Question: I need star 16 QAM Modulator and demodulator design matlab code
Please suggest me how to make the code. The sample constellation diagram given below.
I want to make the code for this constellation with different ring radius.
<URL>
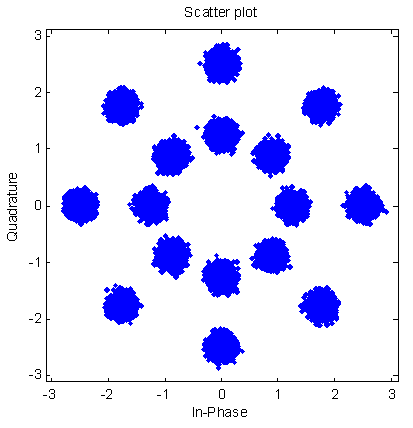
Answer: <URL> is also calculated. I'll shortly explaing how it works.
First, we create a random bit sequence with '0' and '1' occuring with equal probability. The radius of the inner and outer circle of the constellation diagram are also defined.
'''
% Random bit sequence
numberOfBits = 1e5;
x = rand(1, numberOfBits);
x( x < 0.5 ) = 0;
x( x >= 0.5 ) = 1;
% Radius of inner and outer circle
r1 = 1;
r2 = 2;
'''
In the next step we define the mapping table that maps an integer index number to a complex symbol. This is done in such a way, that two neighbouring symbols only differ in one bit. This is called Gray mapping.
'''
% Define mapping table applying Gray mapping
mappingTable(1) = r1 * exp(1i* 0);
mappingTable(2) = r1 * exp(1i* pi/4);
mappingTable(3) = r1 * exp(1i* 3*pi/4);
mappingTable(4) = r1 * exp(1i* pi/2);
mappingTable(5) = r1 * exp(1i* 7*pi/4);
mappingTable(6) = r1 * exp(1i* 3*pi/2);
mappingTable(7) = r1 * exp(1i* pi);
mappingTable(8) = r1 * exp(1i* 5*pi/4);
mappingTable(9:16) = mappingTable(1:8) ./ r1 .* r2;
'''
Now for each block of 4 bits we calculate the symbol index and look up the according complex symbol in our mapping table.
'''
if mod(numberOfBits, 4) ~= 0
error('numberOfBits must be a multiple of 4.');
end
mappedSymbols = zeros(1, numberOfBits / 4);
% Map bits to symbols
for i = 1:4:length(x)
symbolBits = x(i:i+3);
symbolIndex = 2^3 * symbolBits(1) + 2^2 * symbolBits(2) + 2^1 * symbolBits(3) + 2^0 * symbolBits(4);
% Mapping
mappedSymbols((i - 1)/4 + 1) = mappingTable( symbolIndex + 1);
end
'''
In a practical communication system the real and imaginary part of the complex symbols will now be converted to an analog signal (with an impulse shaper) and be modulated onto a radio frequency carrier. Here, we assume that D/A and A/D conversion as well as modulation and demodulation are ideal, so that we don't need to model it. Furthermore, the channel is assumed to be ideal, i.e. flat in the frequency domain. However, we will consider noise by adding white Gaussian noise. Note that the noise power is equally distributed on the real and imaginary part of the signal.
'''
% Add white Gaussian noise
snr = 20; % signal-to-noise ratio in dB
meanSignalPower = (r1^2 + r2^2)/2;
snr_lin = 10^(snr/10); % linear scale
meanNoisePower = meanSignalPower ./ snr_lin;
receivedSignal = mappedSymbols + randn(1, length(mappedSymbols)) * sqrt(meanNoisePower/2) +...
1i * randn(1, length(mappedSymbols)) * sqrt(meanNoisePower/2);
'''
Finally, for each received symbol, we determine the constellation point with the minimum distance and convert the symbol index back to a sequence of bits.
'''
% Decision and demapping
receivedBits = zeros(1, numberOfBits / 4);
for i = 1:length(receivedSignal)
[mindiff minIndex] = min(receivedSignal(i) - mappingTable);
symbolIndex = minIndex - 1;
bitString = dec2bin(symbolIndex, 4);
receivedBits((i-1)*4 + 1) = str2double(bitString(1));
receivedBits((i-1)*4 + 2) = str2double(bitString(2));
receivedBits((i-1)*4 + 3) = str2double(bitString(3));
receivedBits((i-1)*4 + 4) = str2double(bitString(4));
end
'''
Of course, we're interested in the number of bit errors:
'''
numberOfBitErrors = nnz( x - receivedBits );
ber = numberOfBitErrors / numberOfBits; % bit error rate
disp(['SNR: ' num2str(snr) ' dB']);
disp(['Bit error rate (BER): ' num2str(ber)]);
'''
And plotting transmitted and received signal yields the typical constellation diagram:
'''
figure;
plot( real(receivedSignal), imag(receivedSignal), '.'); hold on;
absLim = max( max(real(receivedSignal)), max(imag(receivedSignal)));
xyLimits = [-absLim*1.1 absLim*1.1];
xlim( xyLimits );
ylim( xyLimits );
plot( real(mappedSymbols), imag(mappedSymbols), '.r'); hold off;
xlim( xyLimits );
ylim( xyLimits );
xlabel('real part');
ylabel('imaginary part');
legend('received', 'transmitted');
'''

I uploaded the complete source code in a whole: <URL>